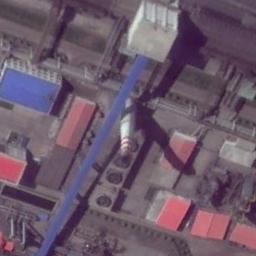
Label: thermal_power_station